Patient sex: M
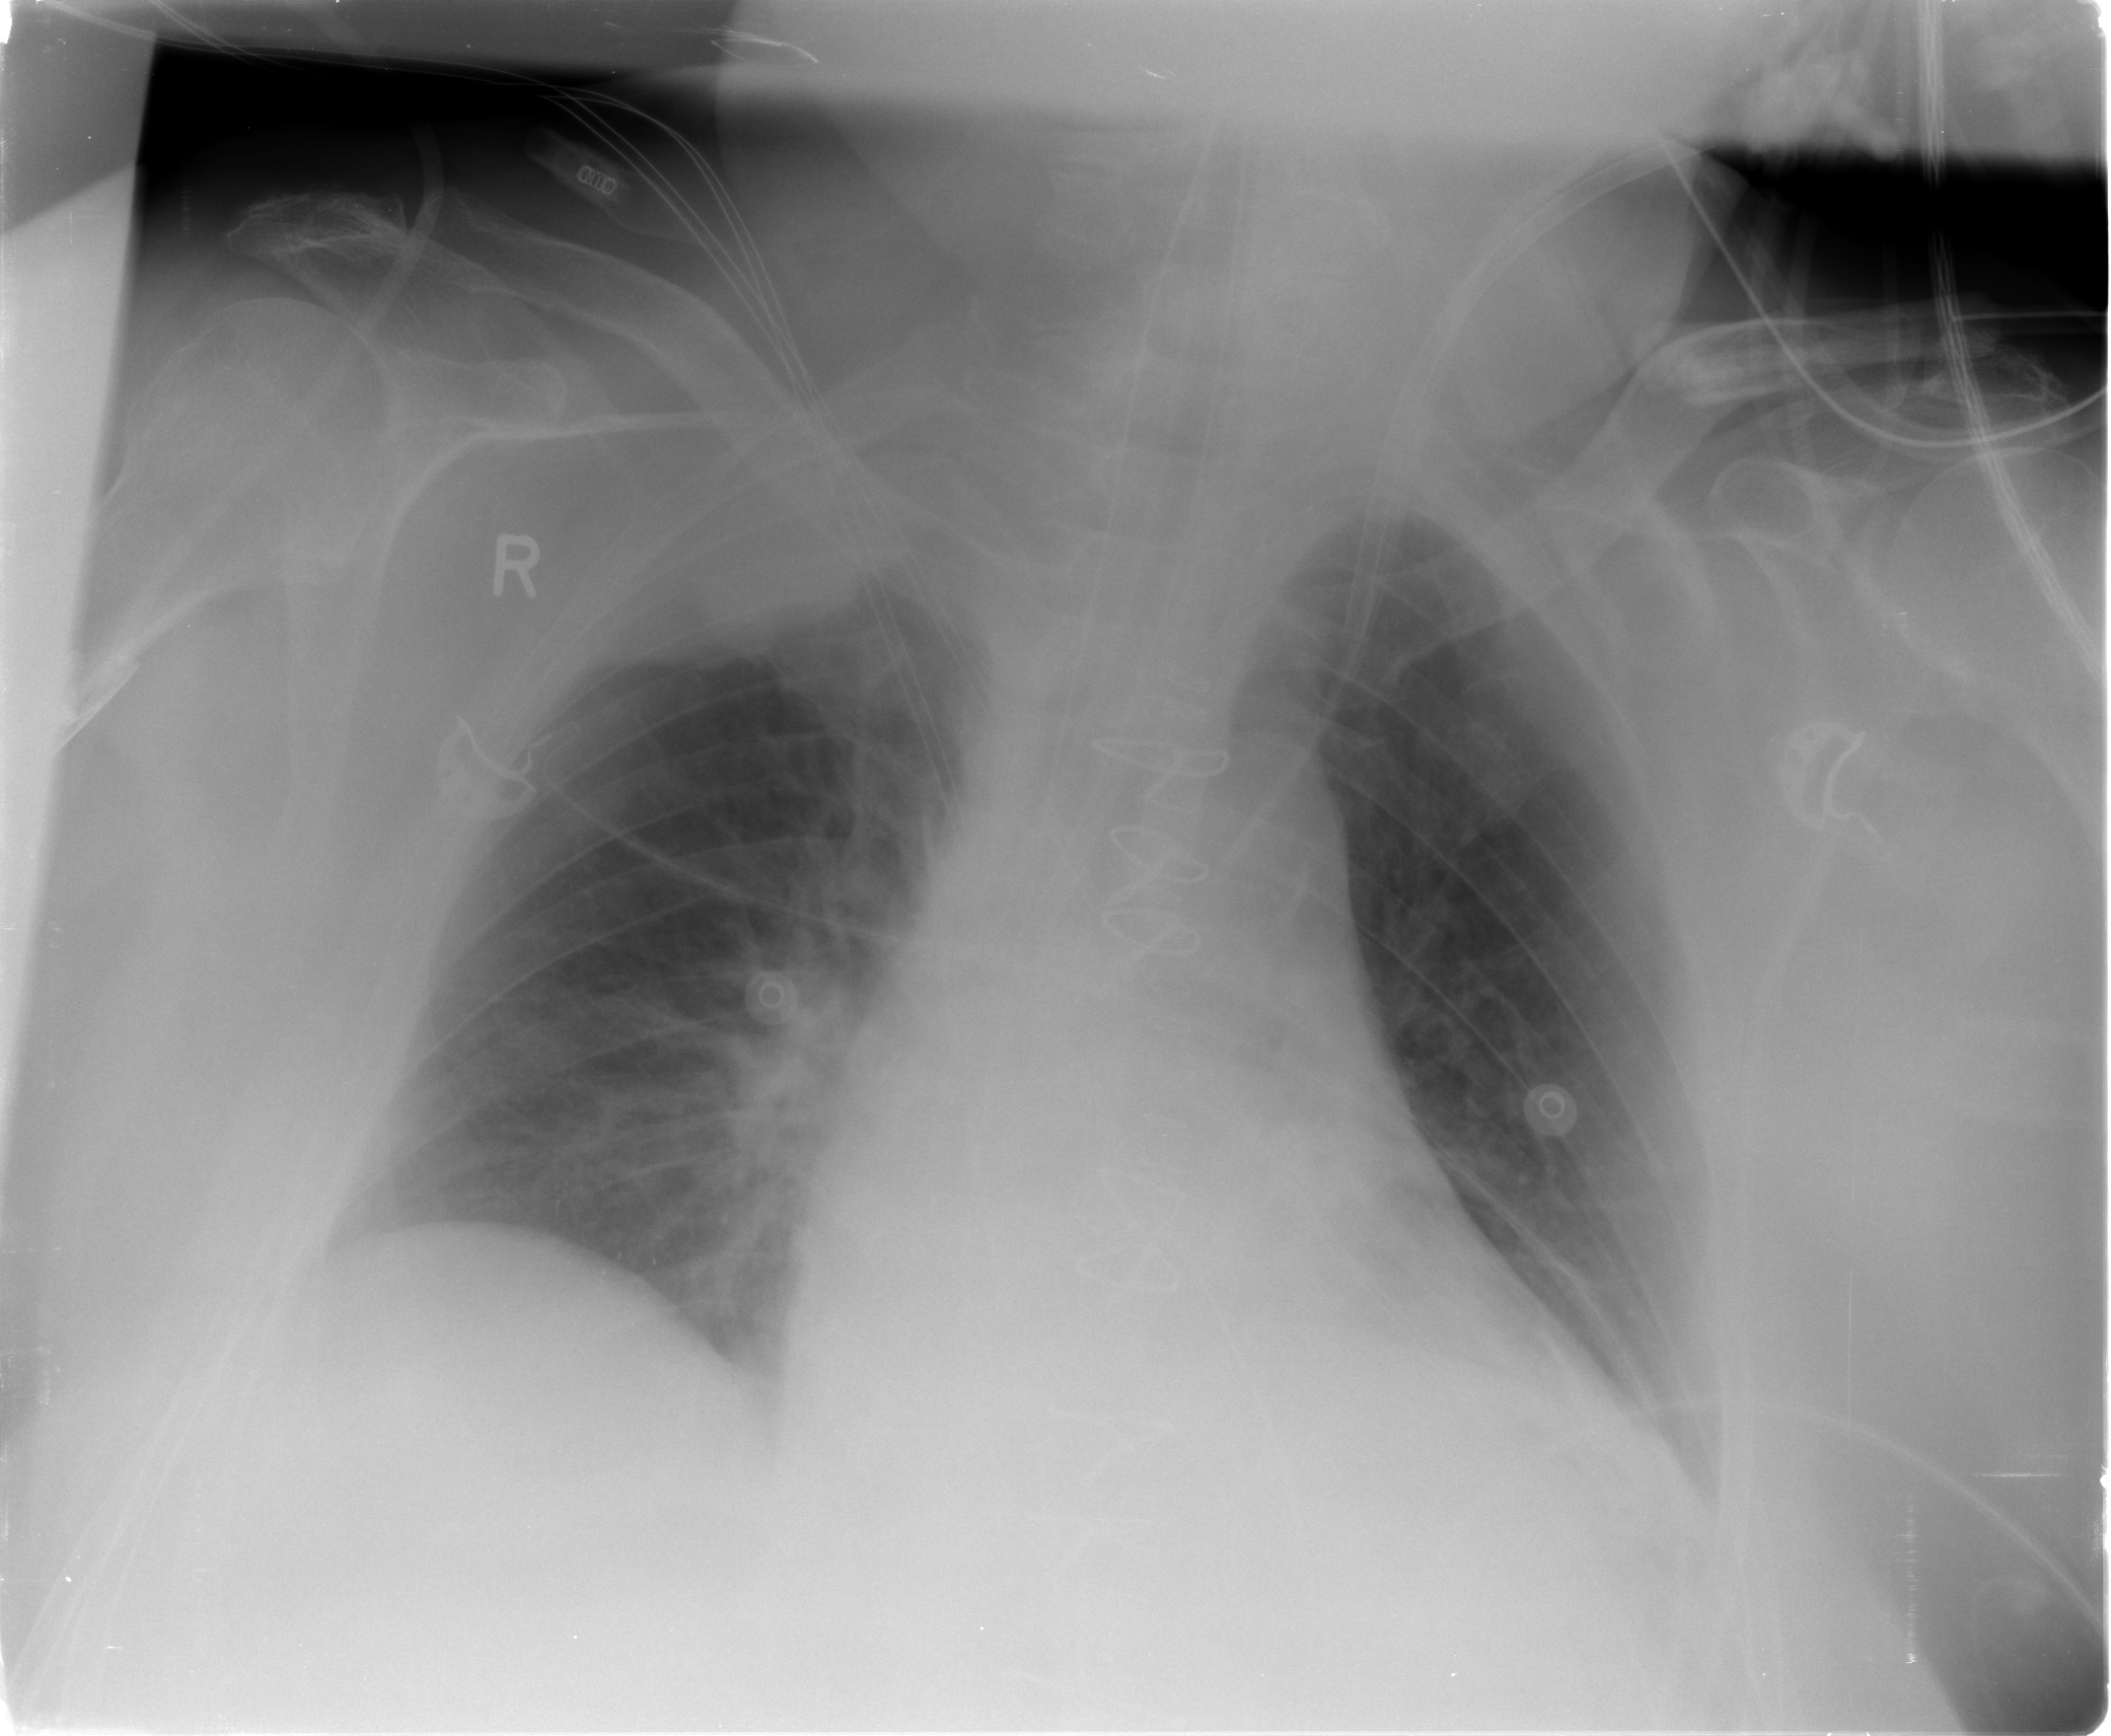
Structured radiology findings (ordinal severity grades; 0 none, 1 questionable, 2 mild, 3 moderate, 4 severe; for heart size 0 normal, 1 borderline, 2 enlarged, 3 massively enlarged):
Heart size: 1
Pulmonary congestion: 1
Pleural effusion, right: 0
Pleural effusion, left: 0
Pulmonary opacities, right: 0
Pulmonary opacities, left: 0
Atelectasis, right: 1
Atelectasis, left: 1